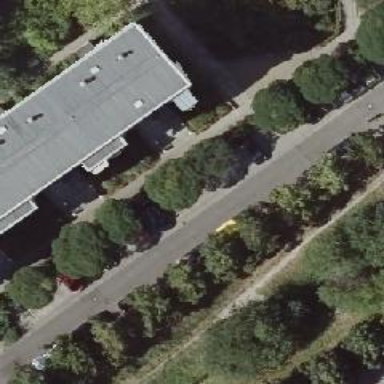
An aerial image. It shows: Street-side parking area.